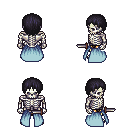
a pixel art fantasy rpg character, male body template, skeleton, overskirt, gold greaves, raven plain hairstyle, dagger, four views (front, back, left, right), 2x2 character sprite sheet, small pixel art, hard edges, no anti-aliasing